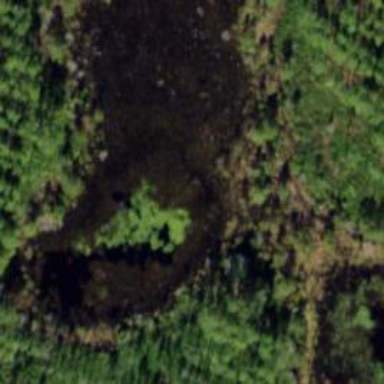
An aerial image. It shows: Marsh wetland.